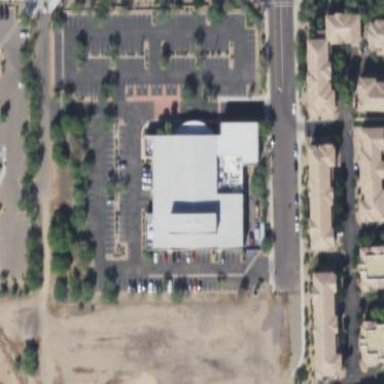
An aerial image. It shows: Theater building.